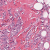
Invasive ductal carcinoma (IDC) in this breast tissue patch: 1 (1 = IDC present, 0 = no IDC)